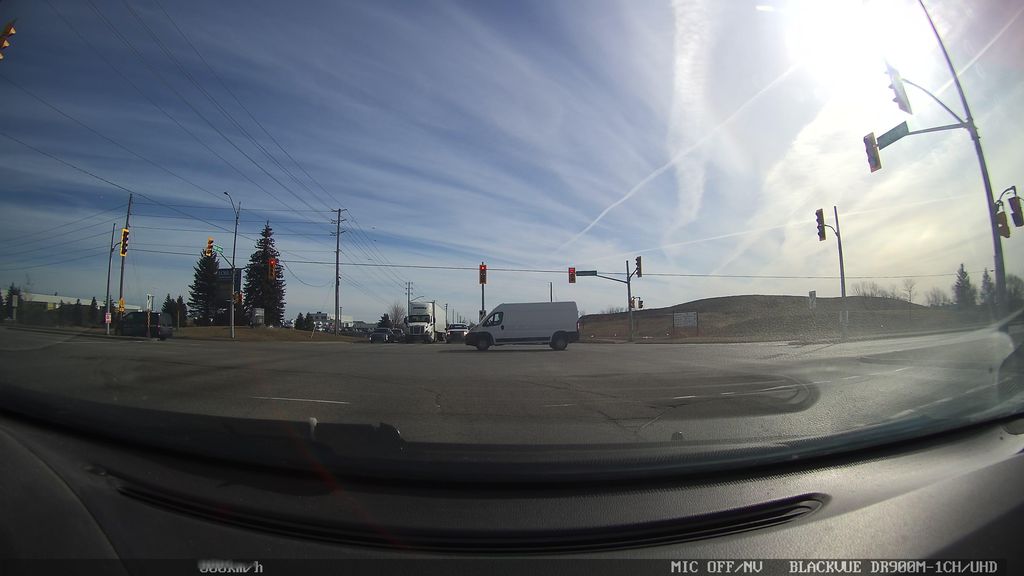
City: kitchener-waterloo